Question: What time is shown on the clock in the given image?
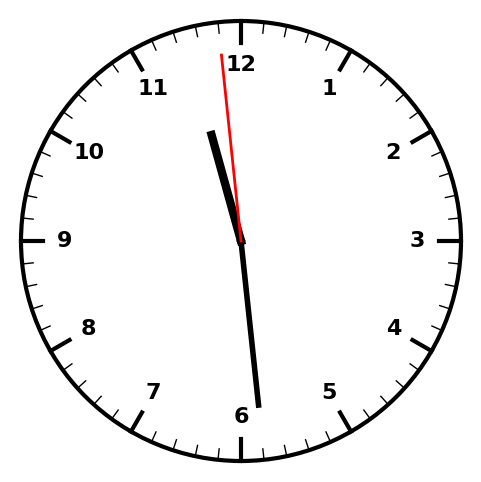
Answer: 11:28:59